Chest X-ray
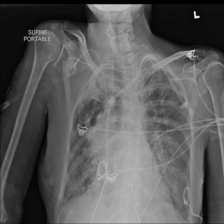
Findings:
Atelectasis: negative
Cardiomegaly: negative
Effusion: negative
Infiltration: negative
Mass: negative
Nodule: negative
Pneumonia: negative
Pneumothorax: negative
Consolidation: negative
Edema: negative
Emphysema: negative
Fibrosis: negative
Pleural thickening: negative
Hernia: negative